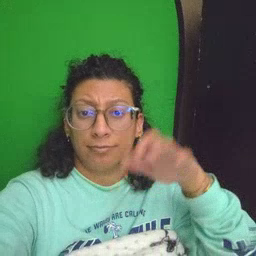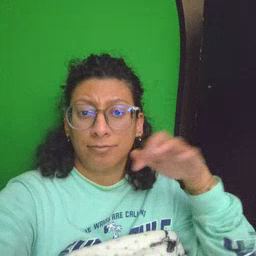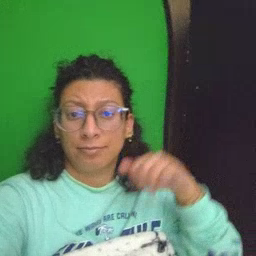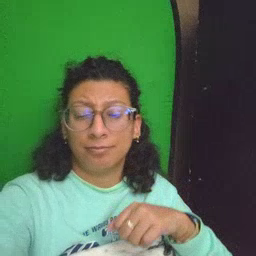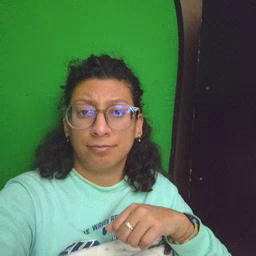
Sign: cloud